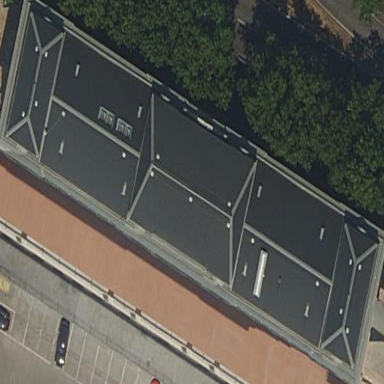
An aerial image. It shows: Office building.